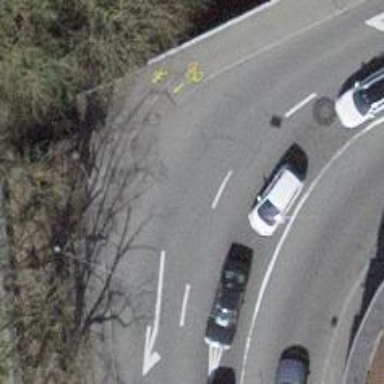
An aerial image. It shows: Asphalt cycleway.